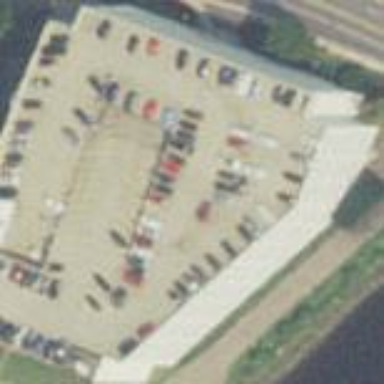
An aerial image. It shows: Multi-storey parking building.